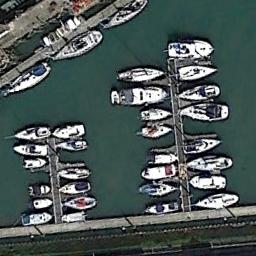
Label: harbor